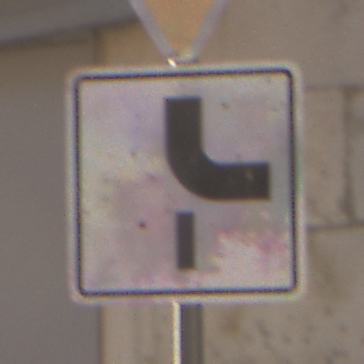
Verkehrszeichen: VerlaufVorfahrtsstrasse10
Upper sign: VorfahrtGewaehren
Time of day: Midday
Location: Outdoor (Urban)
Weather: Clear
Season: NotSpecified
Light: Natural